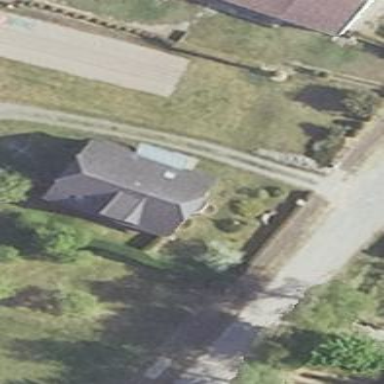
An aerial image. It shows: Simple and straightforward house.